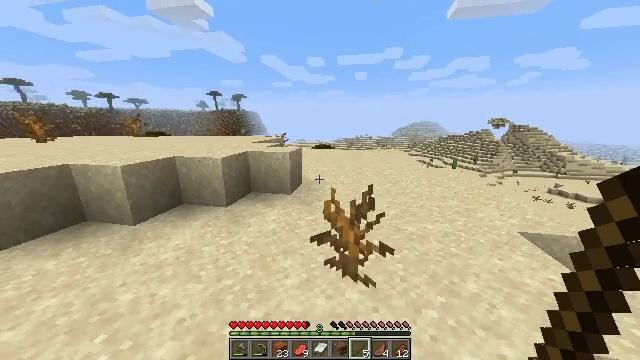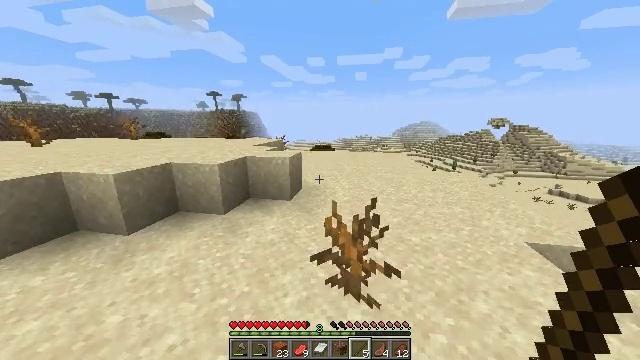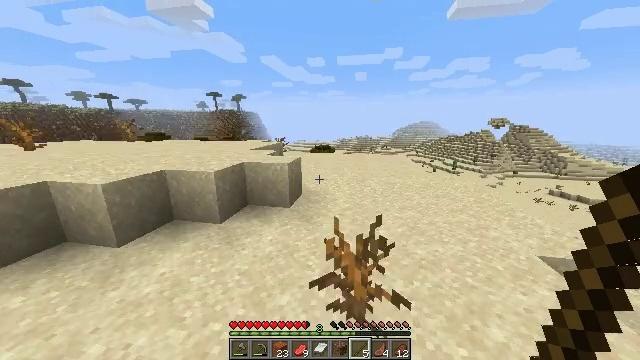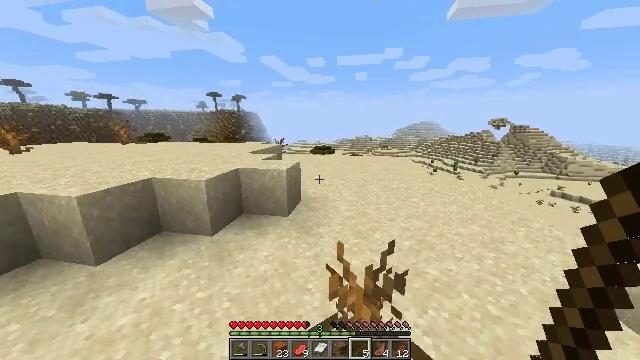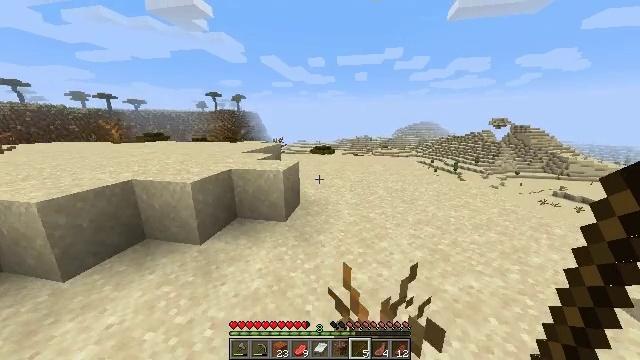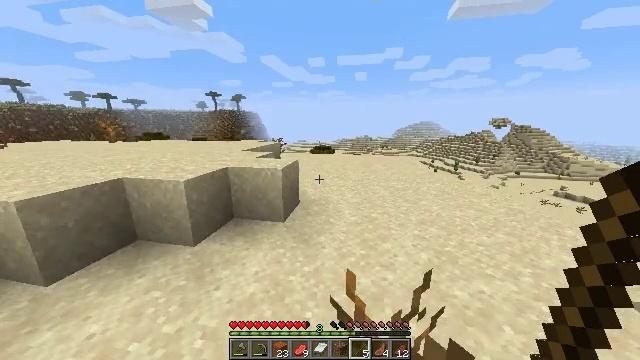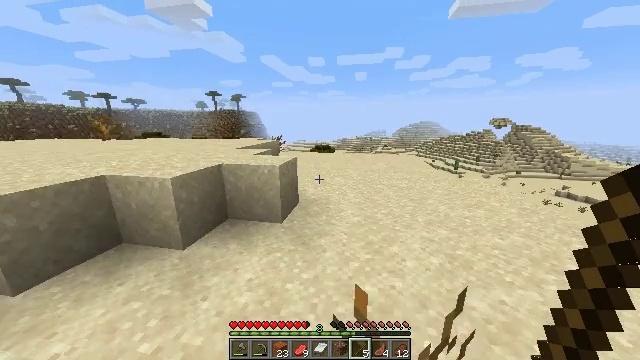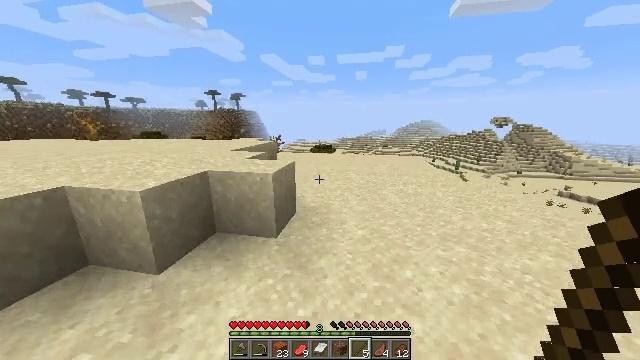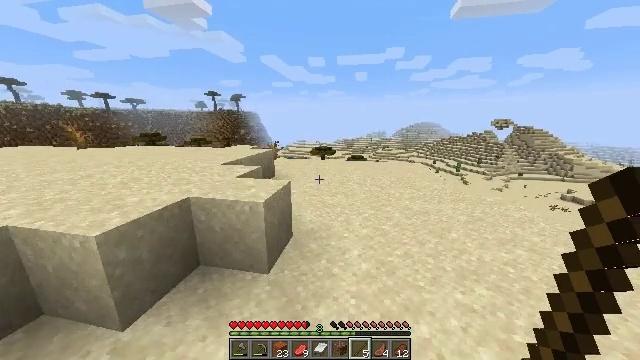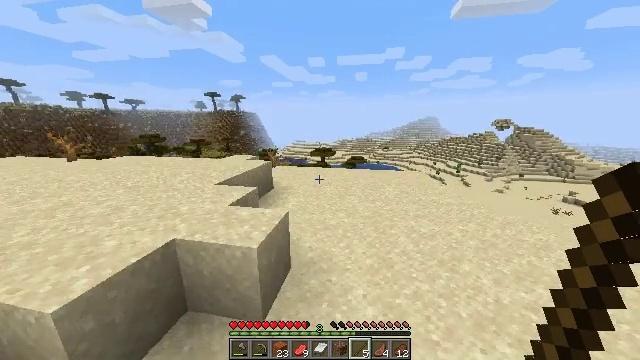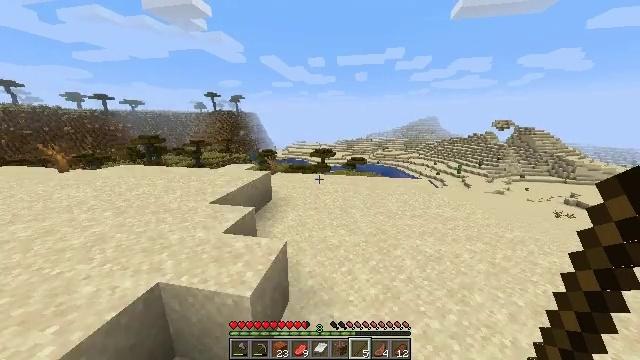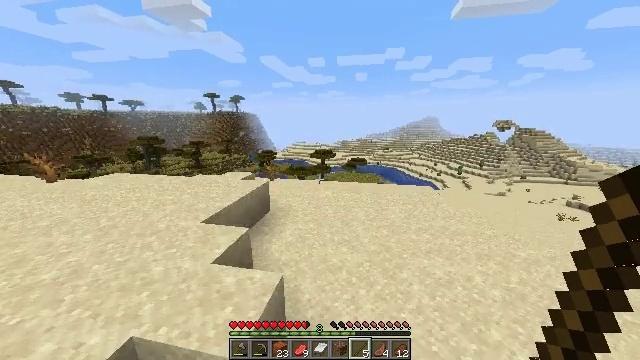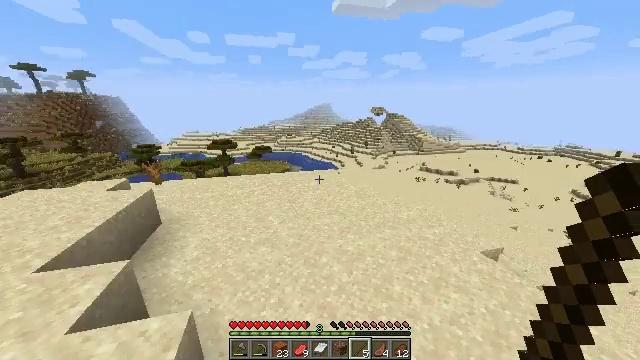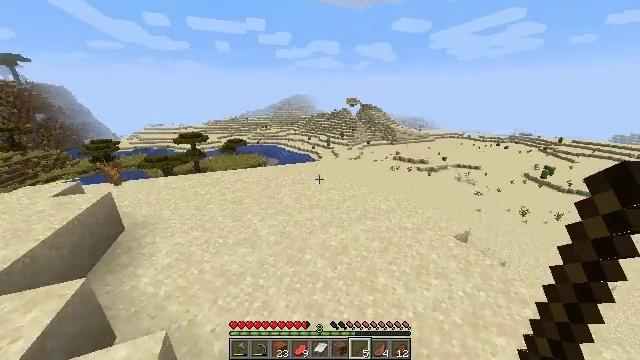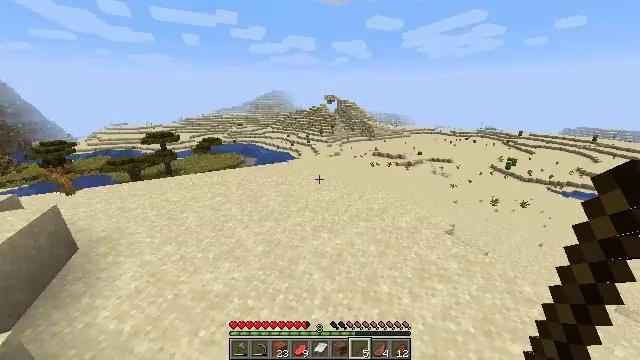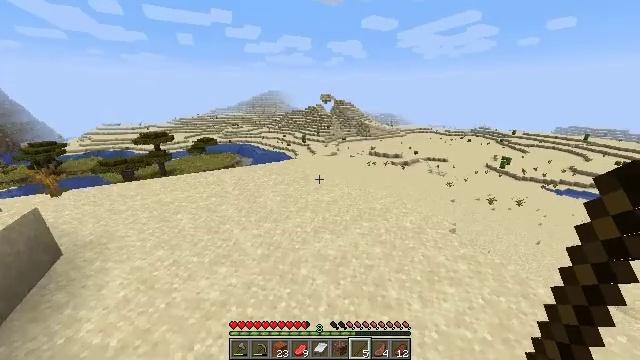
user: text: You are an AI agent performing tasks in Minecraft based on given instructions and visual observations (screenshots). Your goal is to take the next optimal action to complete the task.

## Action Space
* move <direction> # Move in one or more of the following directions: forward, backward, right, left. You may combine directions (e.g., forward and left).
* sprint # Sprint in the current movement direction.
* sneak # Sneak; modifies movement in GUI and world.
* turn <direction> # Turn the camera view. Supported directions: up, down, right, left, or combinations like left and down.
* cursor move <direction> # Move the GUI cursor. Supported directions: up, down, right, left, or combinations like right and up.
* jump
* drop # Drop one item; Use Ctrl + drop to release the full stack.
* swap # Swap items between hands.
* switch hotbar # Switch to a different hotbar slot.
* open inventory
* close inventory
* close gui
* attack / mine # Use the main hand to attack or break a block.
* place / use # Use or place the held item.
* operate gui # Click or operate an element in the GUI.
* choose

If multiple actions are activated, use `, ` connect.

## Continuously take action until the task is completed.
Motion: motion action
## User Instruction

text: Mine the dead bush in the desert.
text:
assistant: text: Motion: move forward, sprint, jump
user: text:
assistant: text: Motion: move forward, sprint, jump
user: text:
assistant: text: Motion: move forward, sprint, jump
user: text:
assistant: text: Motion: move forward, sprint, jump
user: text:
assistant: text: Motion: move forward, sprint, jump
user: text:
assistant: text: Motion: move forward, sprint, jump
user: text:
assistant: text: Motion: move forward, sprint, jump
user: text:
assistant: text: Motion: move forward, sprint, jump
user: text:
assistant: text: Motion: move forward, sprint, jump
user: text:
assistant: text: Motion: move forward, jump
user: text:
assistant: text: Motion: move forward, jump
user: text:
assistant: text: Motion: move forward, turn right and down, jump
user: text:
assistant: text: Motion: move forward, turn right and down, jump
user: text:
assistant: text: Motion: move forward, turn right, jump
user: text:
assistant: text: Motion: move forward, turn right
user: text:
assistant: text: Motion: move forward
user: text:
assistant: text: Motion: move forward
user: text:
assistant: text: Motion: move forward
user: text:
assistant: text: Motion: move forward
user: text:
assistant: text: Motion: move forward
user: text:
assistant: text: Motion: move forward
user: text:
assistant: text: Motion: move forward
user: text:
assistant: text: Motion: move forward
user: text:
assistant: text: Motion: move forward
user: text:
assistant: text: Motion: move forward
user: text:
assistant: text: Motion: move forward, turn left
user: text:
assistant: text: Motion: move forward, turn left
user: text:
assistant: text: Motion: move forward
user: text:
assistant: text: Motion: move forward
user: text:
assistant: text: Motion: move forward